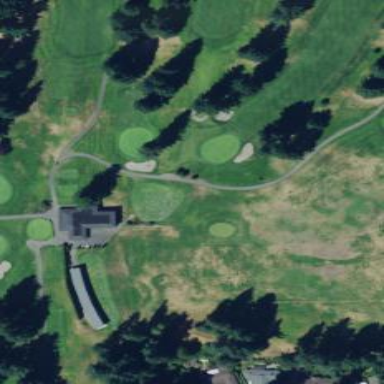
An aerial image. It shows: Grass area designated as golf tee.